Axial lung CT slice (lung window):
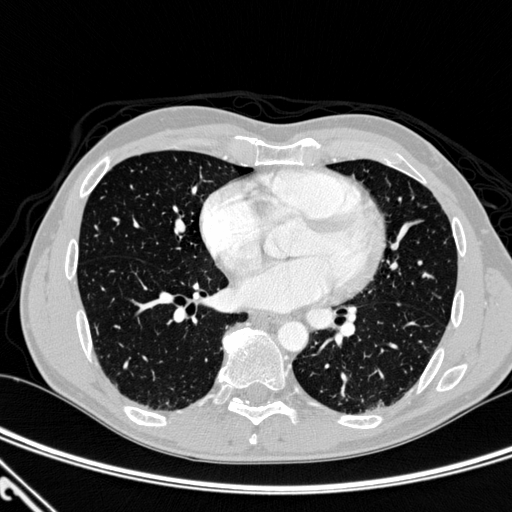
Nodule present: no